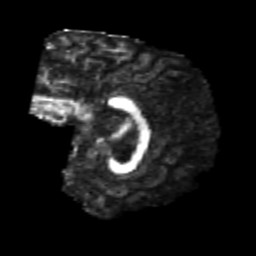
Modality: FA
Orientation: sagittal
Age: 24
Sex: male
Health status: healthy
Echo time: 0.074 s